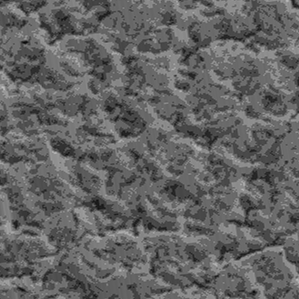
Label: frost